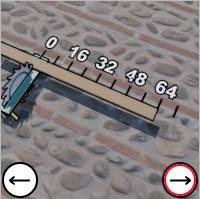
Task: length
Answer: 64
First scale value: 16.0